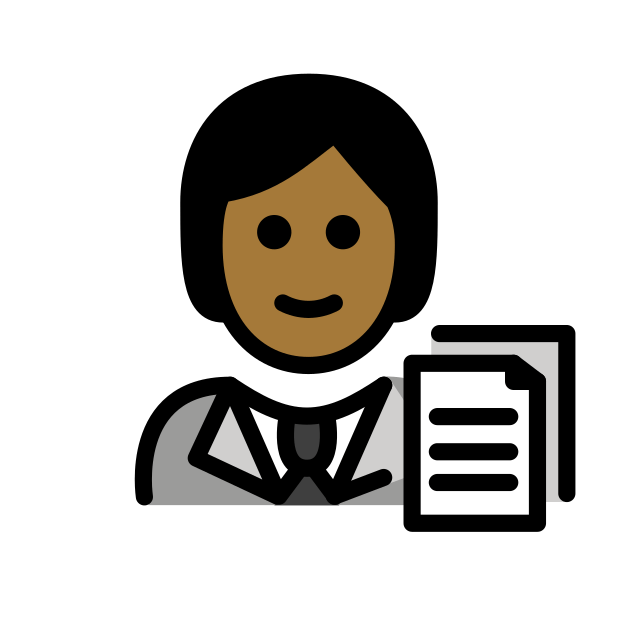
office worker: medium-dark skin tone